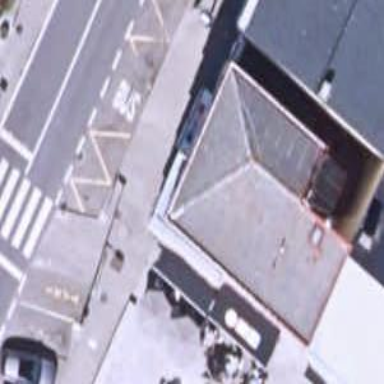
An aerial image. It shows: Café.